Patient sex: M
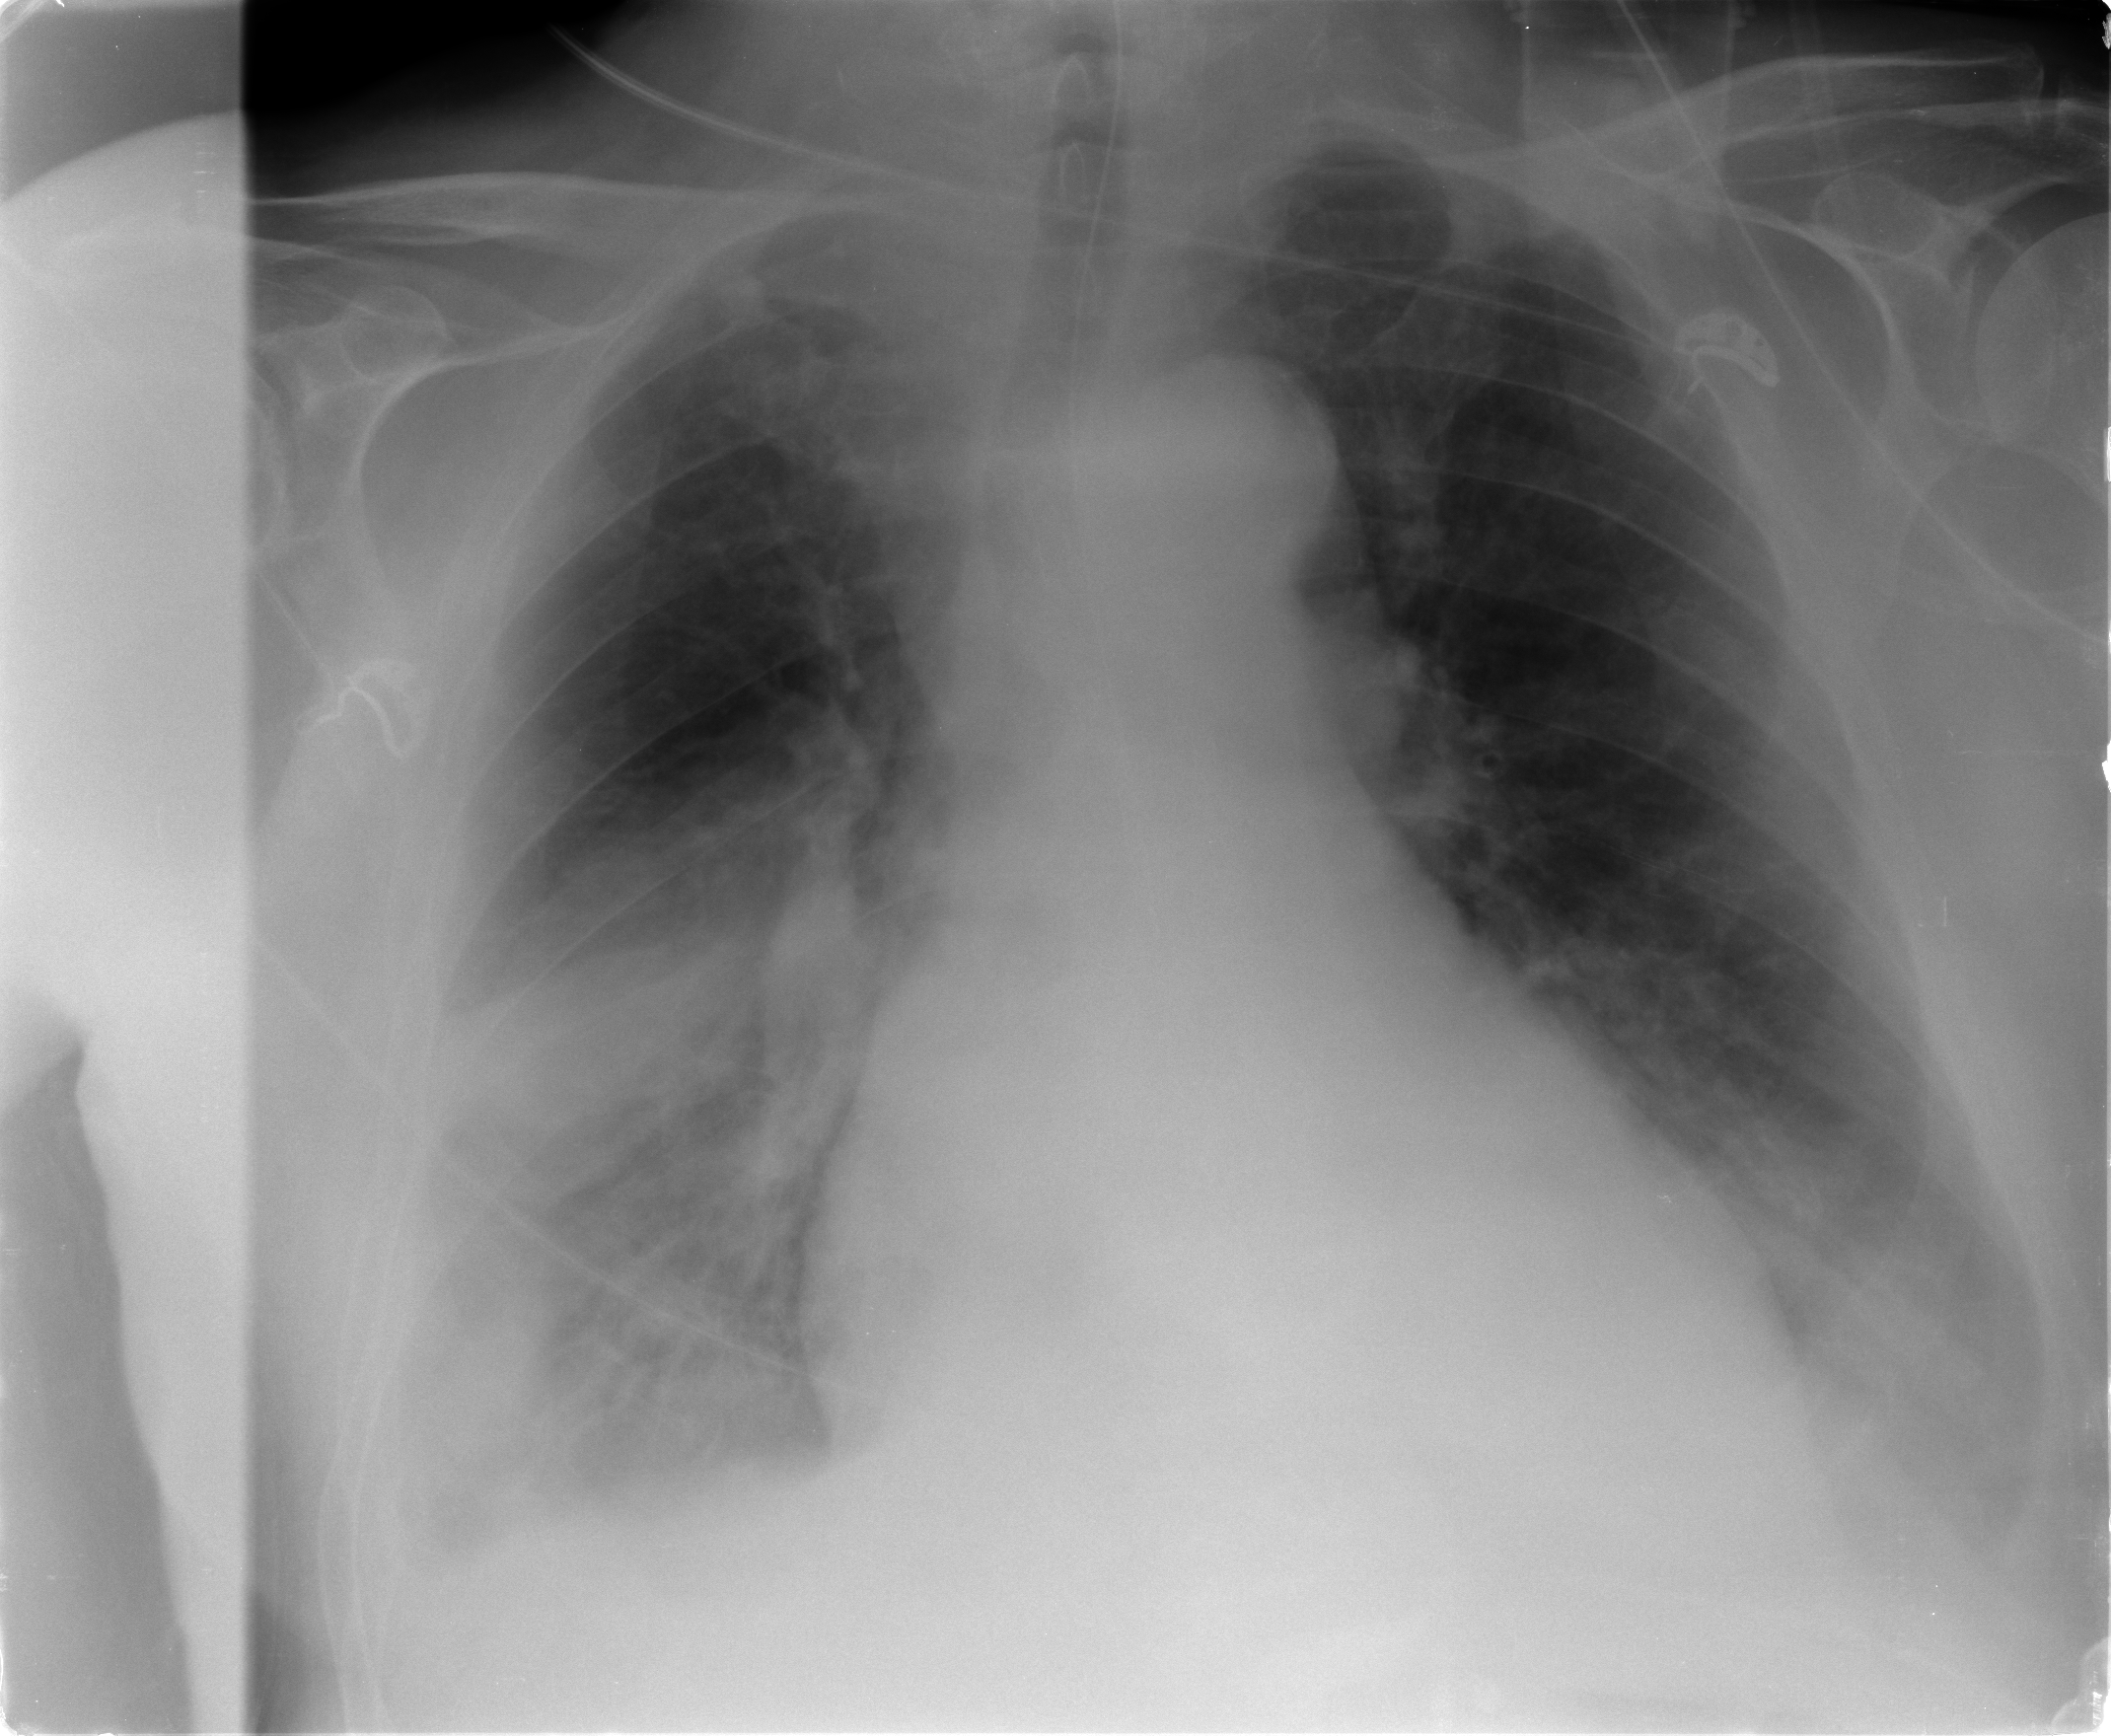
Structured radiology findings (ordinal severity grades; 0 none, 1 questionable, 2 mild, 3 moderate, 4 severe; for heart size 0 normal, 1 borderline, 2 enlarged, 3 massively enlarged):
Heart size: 2
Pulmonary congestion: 2
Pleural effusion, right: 3
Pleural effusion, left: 2
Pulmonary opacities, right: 0
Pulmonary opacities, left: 2
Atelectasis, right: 3
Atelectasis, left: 2